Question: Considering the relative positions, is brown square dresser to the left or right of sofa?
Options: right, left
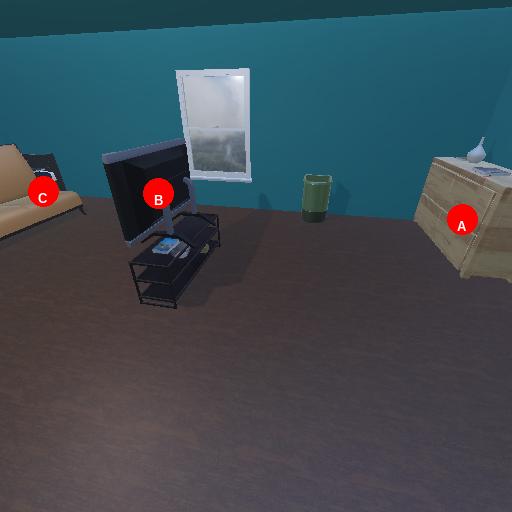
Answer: right